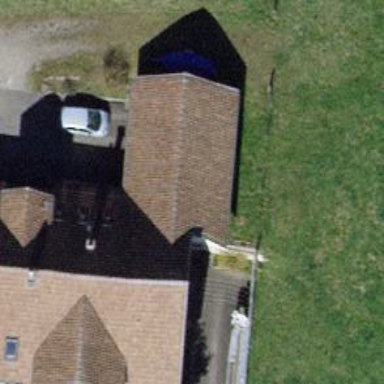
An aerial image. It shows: Garage building.